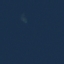
Land use / land cover class: SeaLake